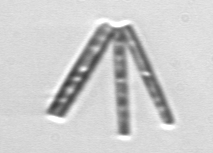
Label: Thalassionema